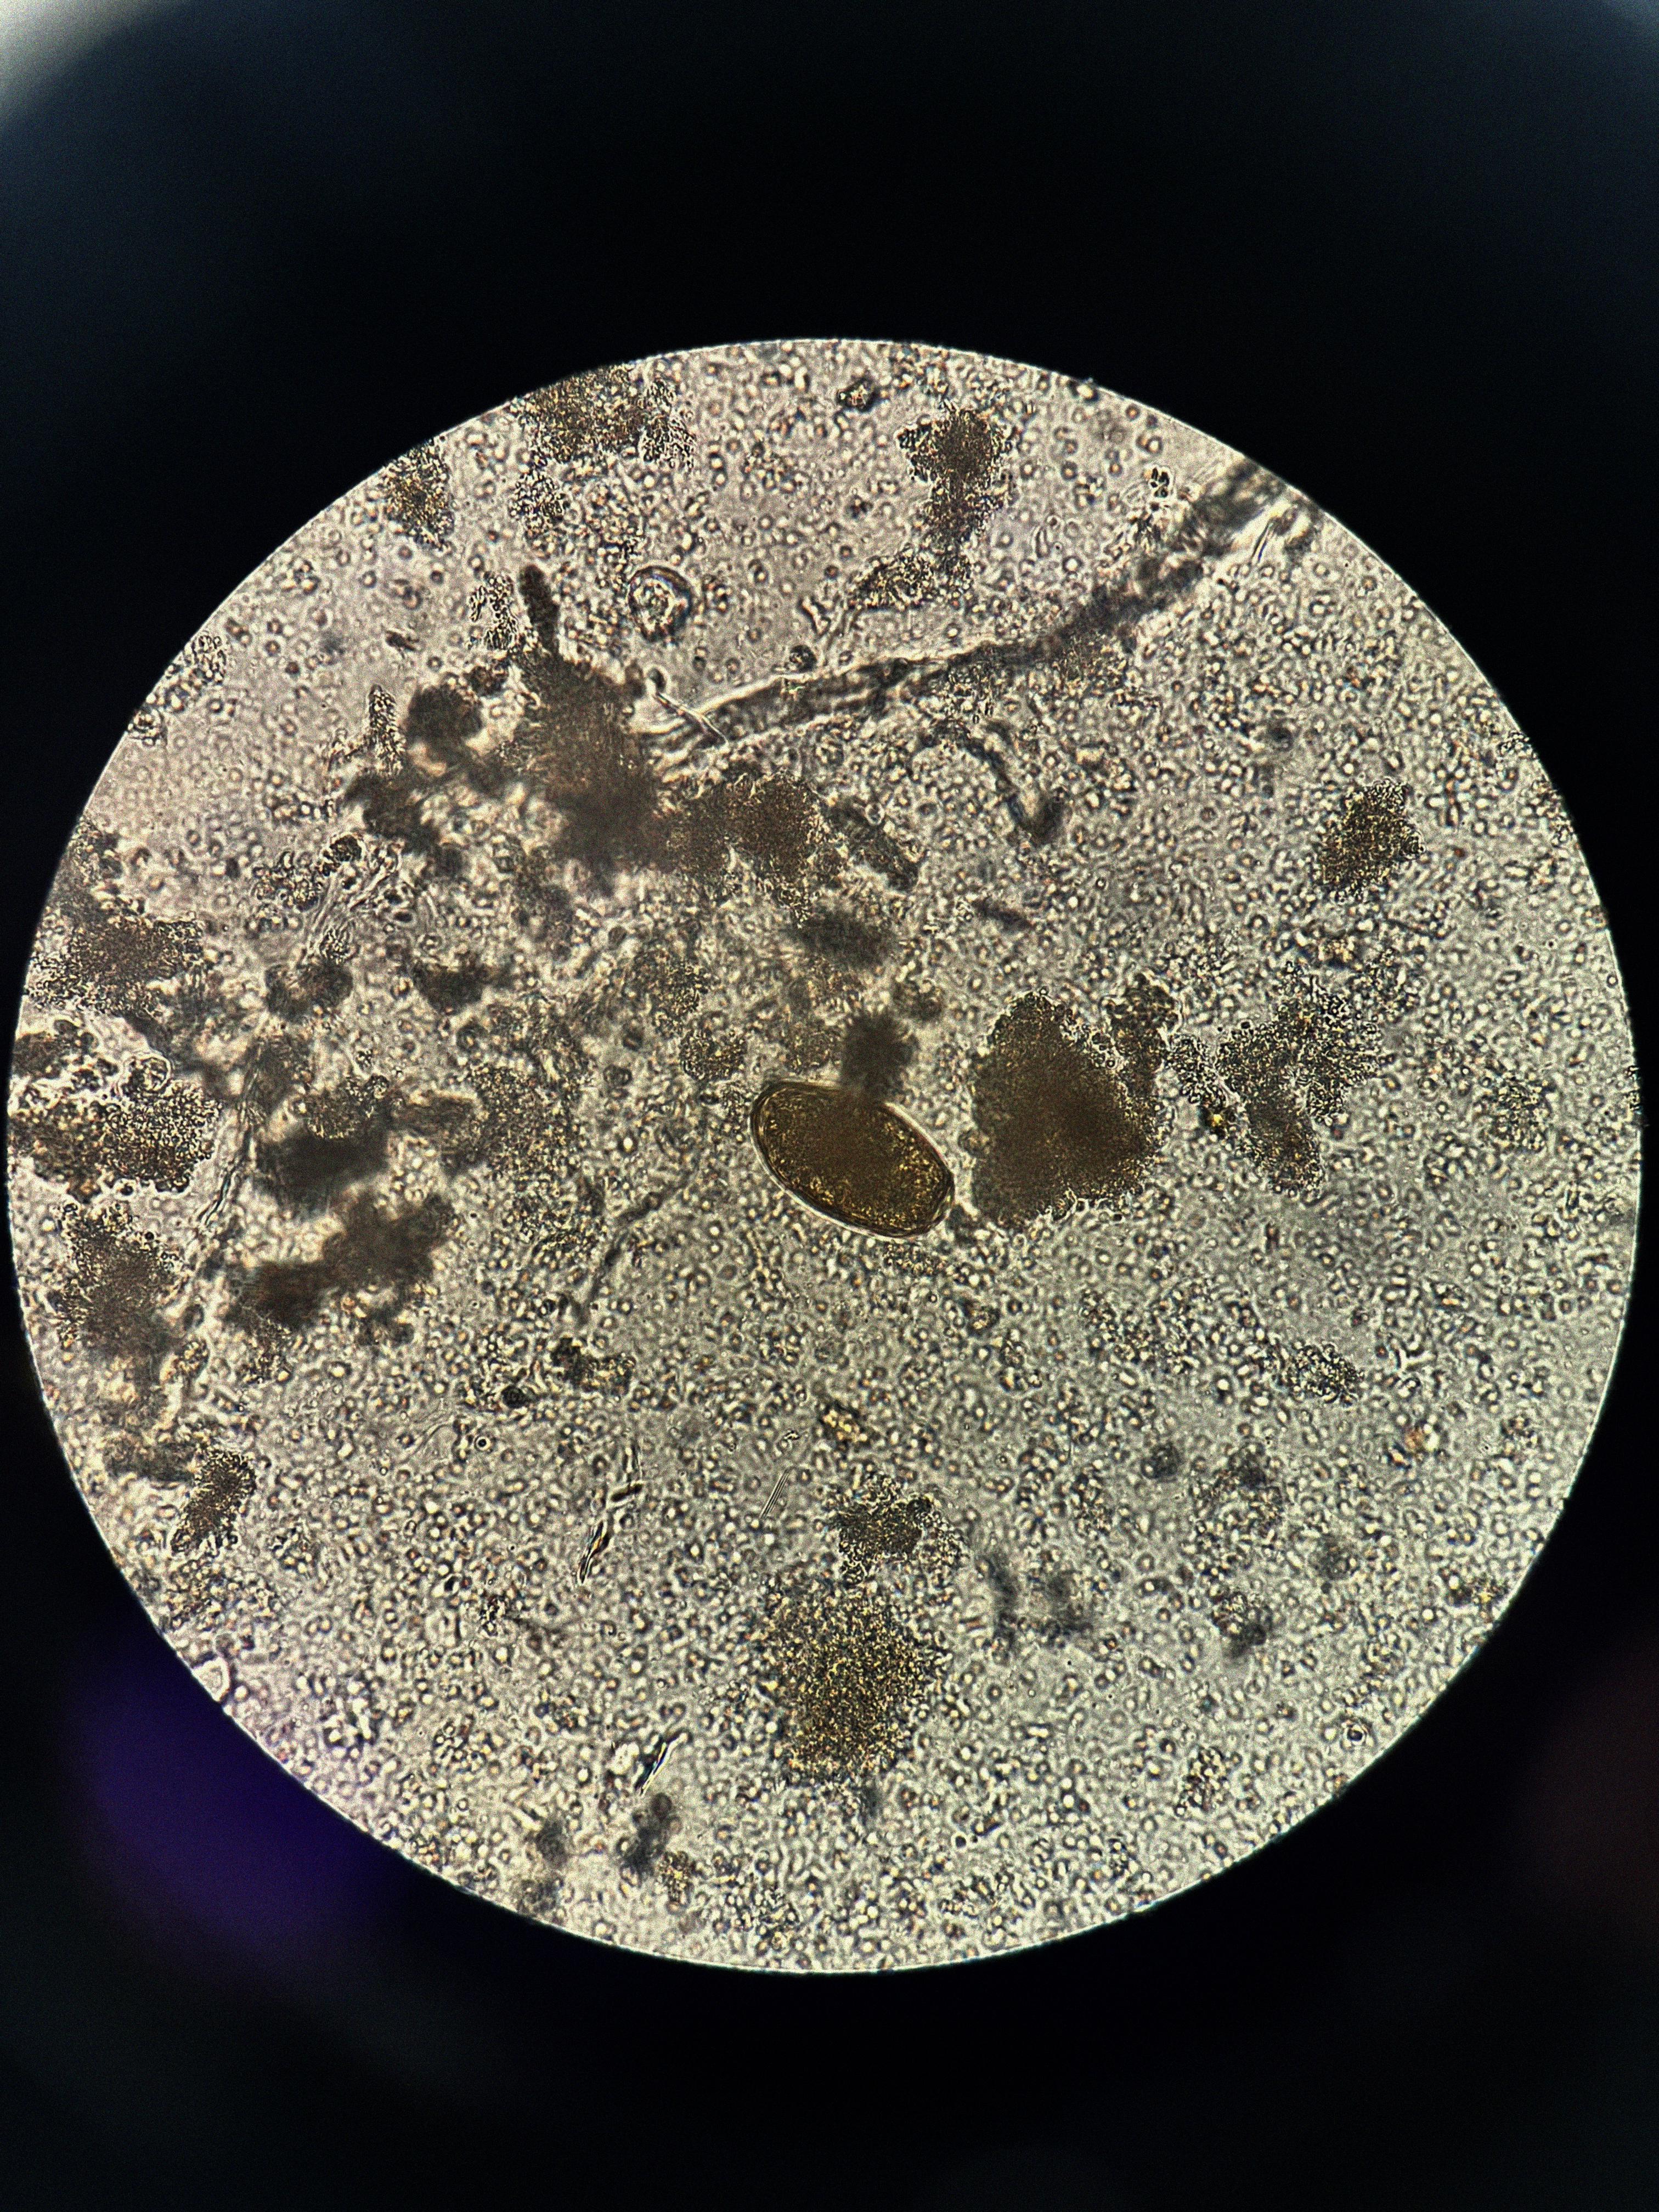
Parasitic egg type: Paragonimus spp